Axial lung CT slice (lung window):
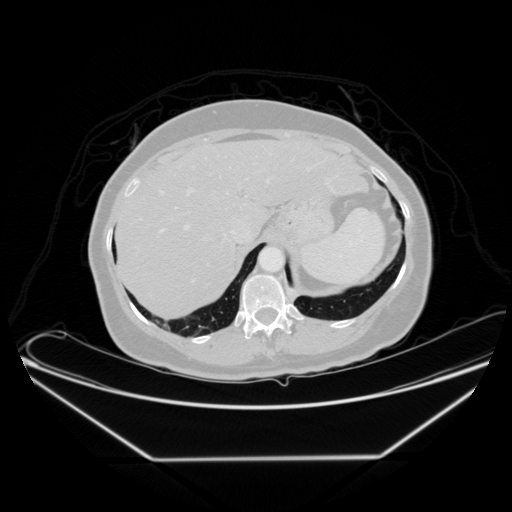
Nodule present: no